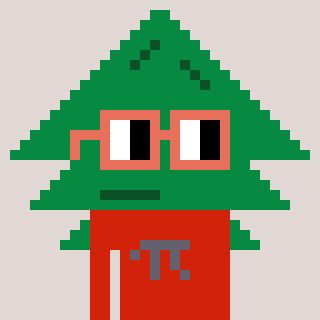
a pixel art character with square orange glasses, a fir-shaped head and a red-colored body on a warm background